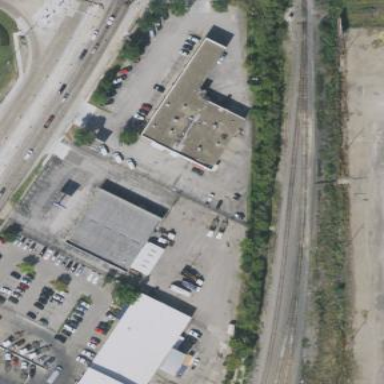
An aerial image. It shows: Building that houses car shop.